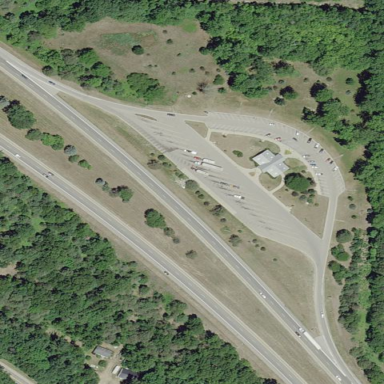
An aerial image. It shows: Rest area along the road.